Field crop: tomato
Growth stage: 2
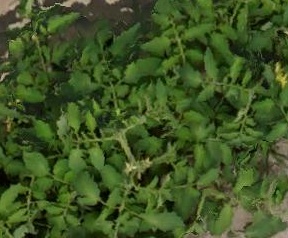
Species: tomato